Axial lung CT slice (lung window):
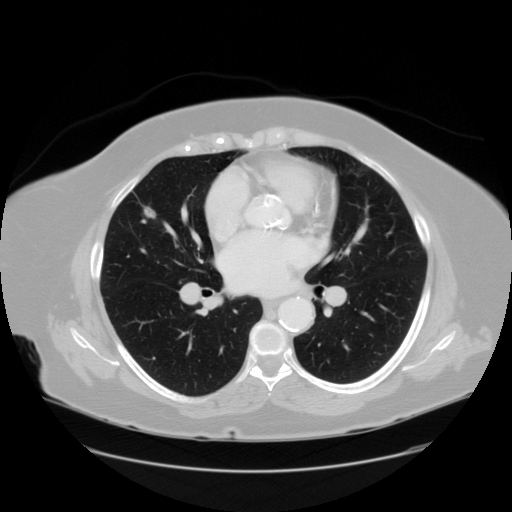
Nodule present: yes
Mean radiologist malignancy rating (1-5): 2.75